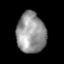
Tissue: prostate
Cell type: T cells
Senescence score: 0.316
Nuclear area (px): 1148
Mean DAPI intensity: 149.884